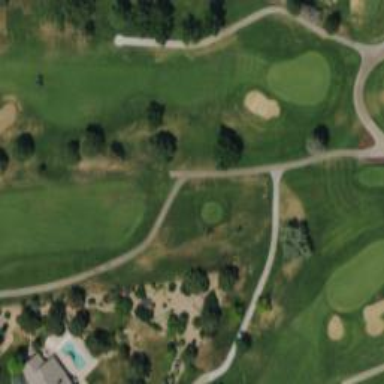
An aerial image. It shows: Golf hole.